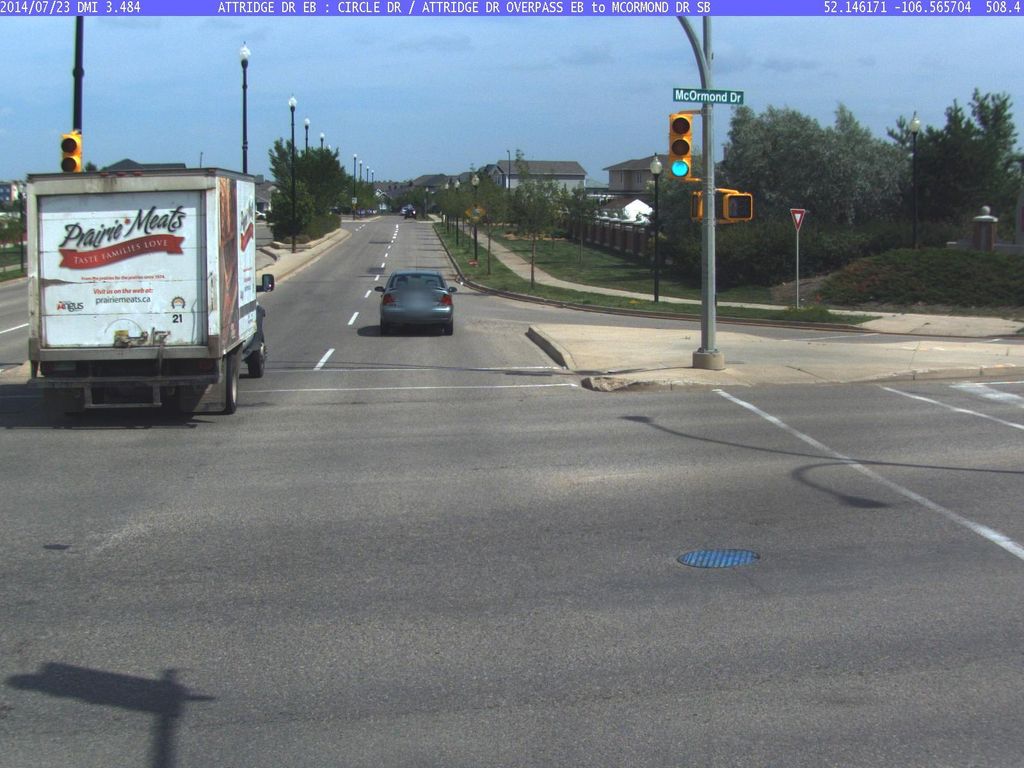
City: saskatoon